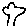
Label: tree